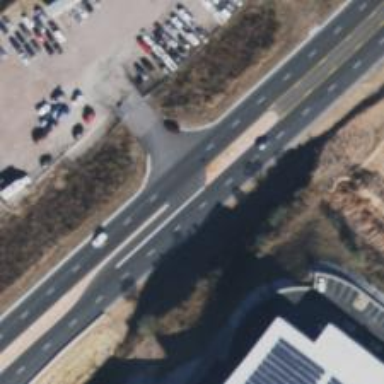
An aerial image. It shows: Trunk link highway.